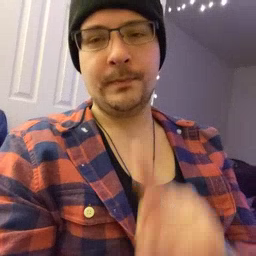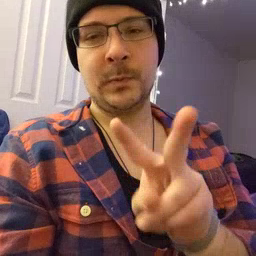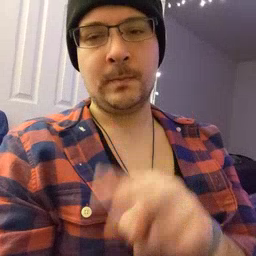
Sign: TV